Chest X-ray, PA view. Patient: 80 years old, sex M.
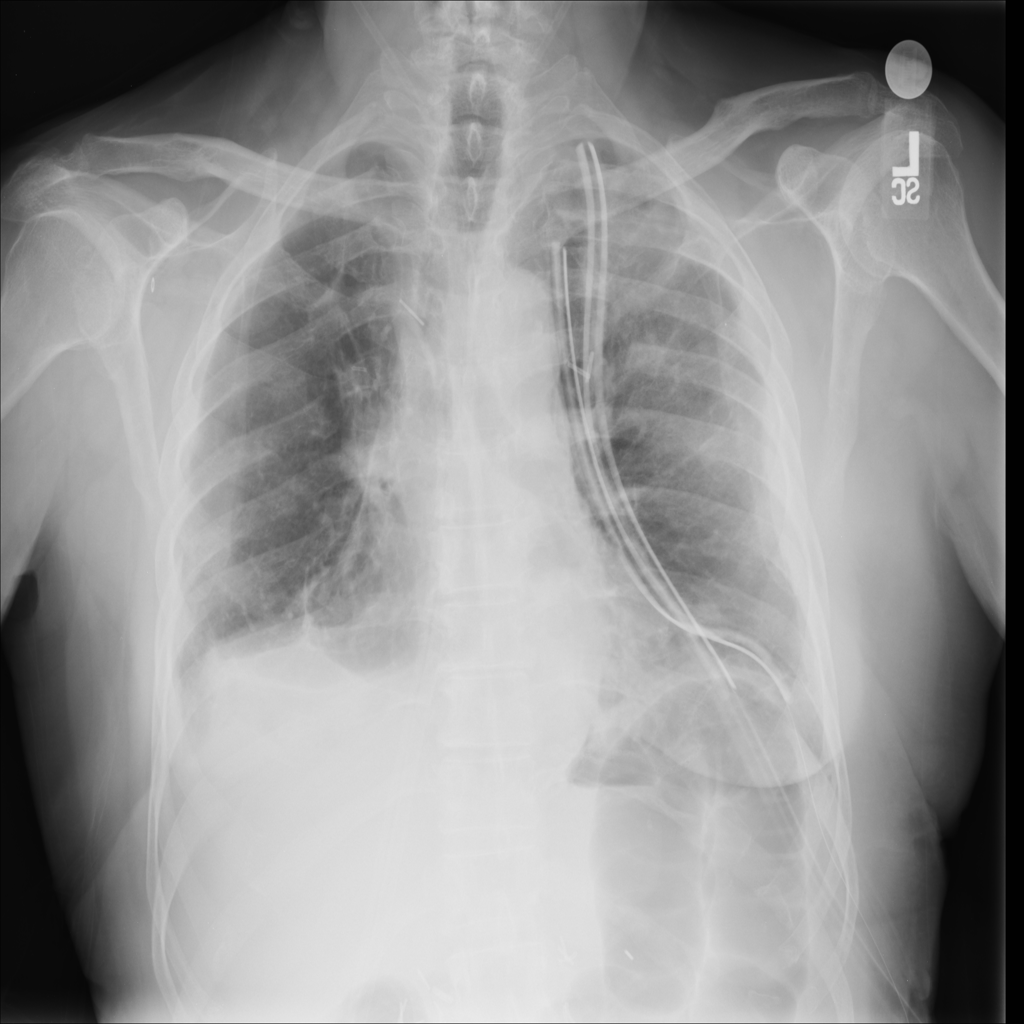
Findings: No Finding